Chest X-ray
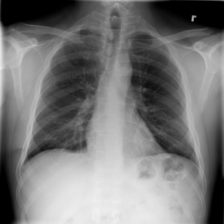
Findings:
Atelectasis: negative
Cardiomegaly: negative
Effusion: negative
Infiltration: negative
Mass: negative
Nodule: negative
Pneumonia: negative
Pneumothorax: negative
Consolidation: negative
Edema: negative
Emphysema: negative
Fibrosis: negative
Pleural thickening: negative
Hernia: negative